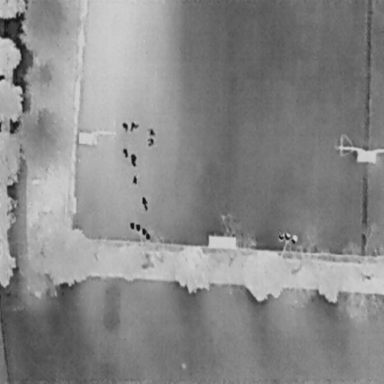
There are eight People in the infrared image.